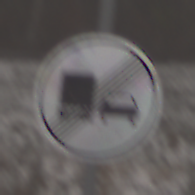
Verkehrszeichen: EndeUeberholverbotKraftfahrzeuge
Umgebung: Outdoor, Nature
Tageszeit: Midday
Wetter: Overcast
Licht: Natural
Jahreszeit: Winter
Kontrast: LowContrast